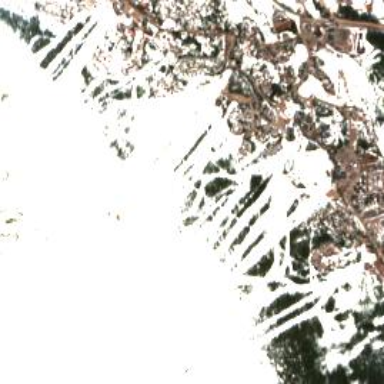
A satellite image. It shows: Area designated for winter sports.